Question:
How can I change the background of the div with the title of Lawyer's Kit with the 3 '<ul>' I want that full div to have a color white background but it seems only with the text will have a color white background.
here's my code
'''
body {
background-image: url('http://my-smashing.smashingapps.netdna-cdn.com/wp-content/uploads/2013/04/blurbackgrounds9.jpg');
position: relative;
background-repeat: no-repeat;
background-size: cover;
}
.container {
width: 700px;
height: 425px;
border-radius: 5px;
margin: auto;
margin-top: 10%;
border: solid;
border-color: rgba(255, 255, 255, 0.5);
}
.container input {
margin-bottom: 10%;
padding-bottom: 2%;
background: transparent;
color: #fff;
border: none;
border-bottom: 1px solid;
}
.container a {
text-decoration: none;
}
.container button {
border: none;
cursor: pointer;
font-size: 100%;
}
.inform {
background-color: #fff;
float: left;
width: 60%;
height: 100%;
}
.inform h1 {
text-align: center;
}
.inform ul {
font-family: Impact;
}
.iform {
margin-top: 10%;
float: right;
text-align: center;
width: 40%;
}
'''
'''
<div class='container'>
<form action='' method='POST'>
<div class='inform'>
<h1>Lawyer's Kit</h1>
<ul>
<li> Backup your files </li>
<li> Reminder for your appointments </li>
<li> Secure your data </li>
</ul>
</div>
<div class='iform'>
<input type='text' name='username' placeholder='UserName'>
<input type='password' name='password' placeholder='Password'></br>
<button class='login' value='submit' name='submit'> Log In </button>
<h5>I forgot my password</h5>
<button class='bregister' href='register.php'>REGISTER</button>
</div>
</form>
</div>
'''
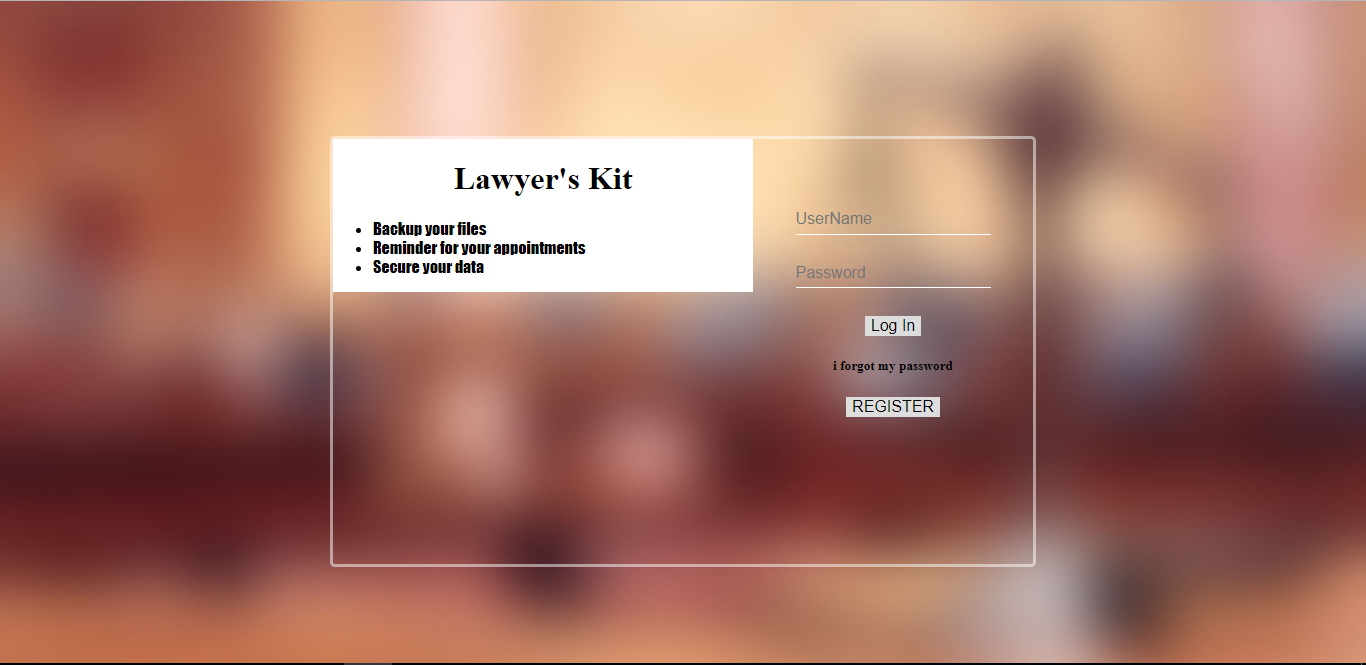
Answer: You have the question how to strech div height to its parent
The solution is adding 'position:relative' to parent div ,
adding 'position:absolute;height:100%' will solve your issue . The below code is working example
'''
body {
background-image: url('http://my-smashing.smashingapps.netdna-cdn.com/wp-content/uploads/2013/04/blurbackgrounds9.jpg');
position: relative;
background-repeat: no-repeat;
background-size: cover;
}
.container {
width: 700px;
height: 425px;
border-radius: 5px;
margin: auto;
margin-top: 10%;
border: solid;
position:relative;
border-color: rgba(255, 255, 255, 0.5);
}
.container input {
margin-bottom: 10%;
padding-bottom: 2%;
background: transparent;
color: #fff;
border: none;
border-bottom: 1px solid;
}
.container a {
text-decoration: none;
}
.container button {
border: none;
cursor: pointer;
font-size: 100%;
}
.inform {
background-color: #fff;
float: left;
width: 60%;
height:100%;
position:absolute;
}
.inform h1 {
text-align: center;
}
.inform ul {
font-family: Impact;
}
.iform {
margin-top: 10%;
float: right;
text-align: center;
width: 40%;
height:100%
}
'''
'''
<div class='container'>
<form action='' method='POST'>
<div class='inform'>
<h1>Lawyer's Kit</h1>
<ul>
<li> Backup your files </li>
<li> Reminder for your appointments </li>
<li> Secure your data </li>
</ul>
</div>
<div class='iform'>
<input type='text' name='username' placeholder='UserName'>
<input type='password' name='password' placeholder='Password'></br>
<button class='login' value='submit' name='submit'> Log In </button>
<h5>I forgot my password</h5>
<button class='bregister' href='register.php'>REGISTER</button>
</div>
</form>
</div>
'''